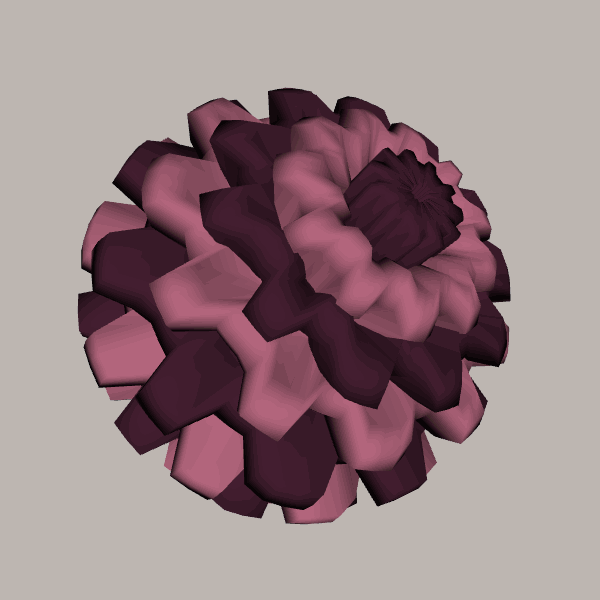
Background: light